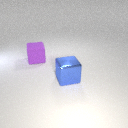
large blue metal cube to the right of large purple rubber cube